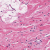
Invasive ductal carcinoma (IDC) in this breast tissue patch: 0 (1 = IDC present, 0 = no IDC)